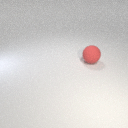
large red rubber sphere